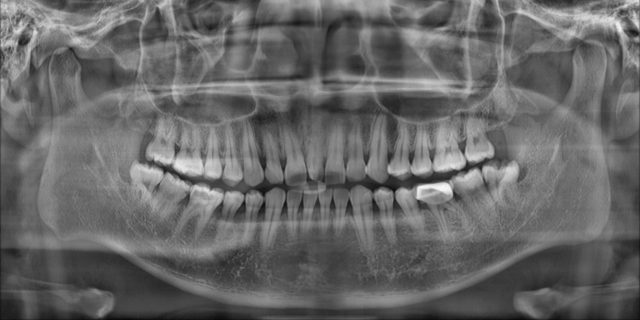
adult